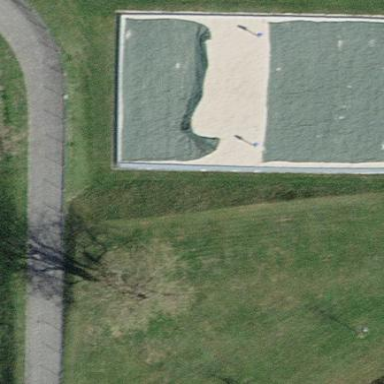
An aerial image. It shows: Pitch used for beach volleyball.